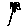
Label: flower